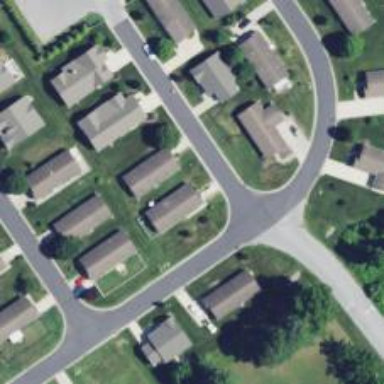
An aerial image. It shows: Residential road.